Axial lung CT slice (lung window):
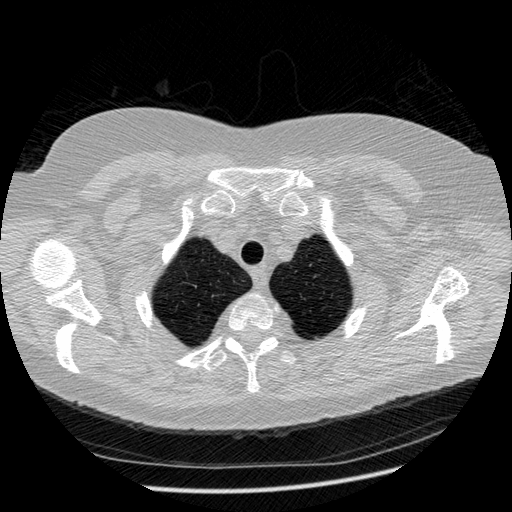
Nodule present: no